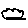
Label: cloud